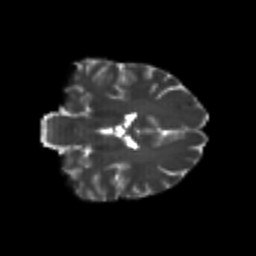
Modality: T2w
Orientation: coronal
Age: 22
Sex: female
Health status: healthy
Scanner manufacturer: philips
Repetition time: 7.391 s
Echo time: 0.08599 s